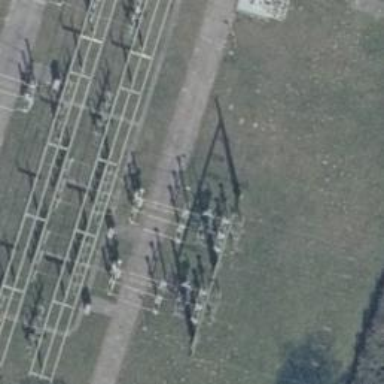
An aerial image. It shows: Three power lines with cables.